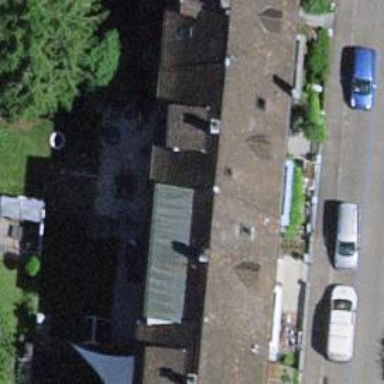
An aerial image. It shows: Terrace building.